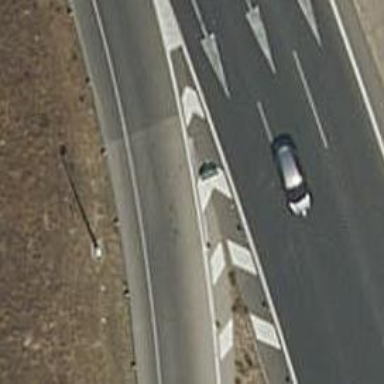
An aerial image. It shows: Motorway link.